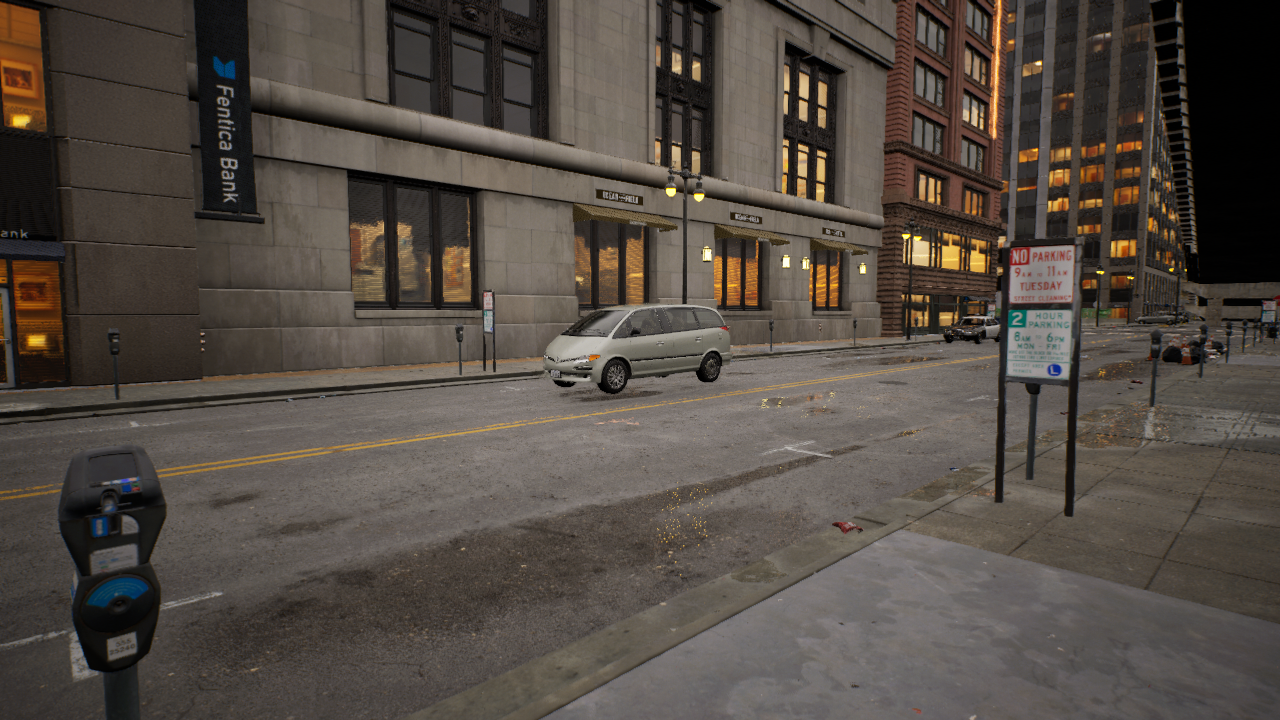
Venue: downtown
Lighting: golden hour
Vehicle rig: minivan